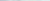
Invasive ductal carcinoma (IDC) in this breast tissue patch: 0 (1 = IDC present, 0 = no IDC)